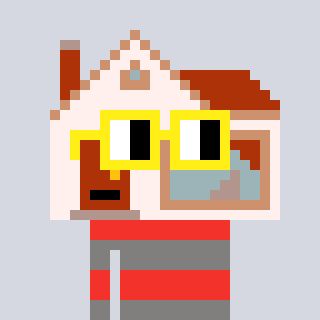
a pixel art character with square yellow glasses, a house-shaped head and a bluegrey-colored body on a cool background